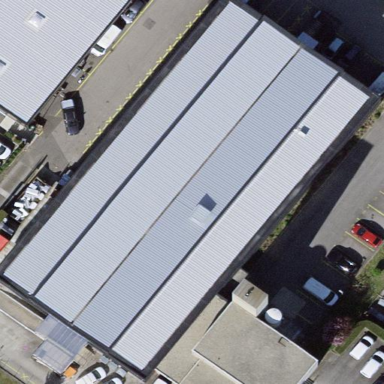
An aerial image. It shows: Commercial building.